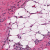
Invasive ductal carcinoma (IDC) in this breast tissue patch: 0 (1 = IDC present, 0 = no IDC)